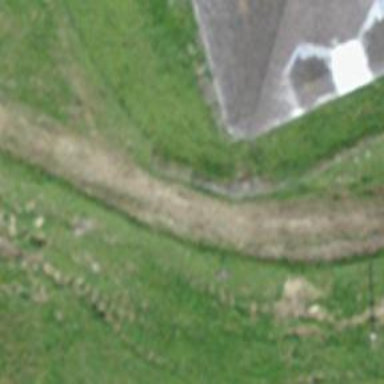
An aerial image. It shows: Unpaved track with grade 3 surface.